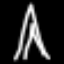
Label: The Eiffel Tower